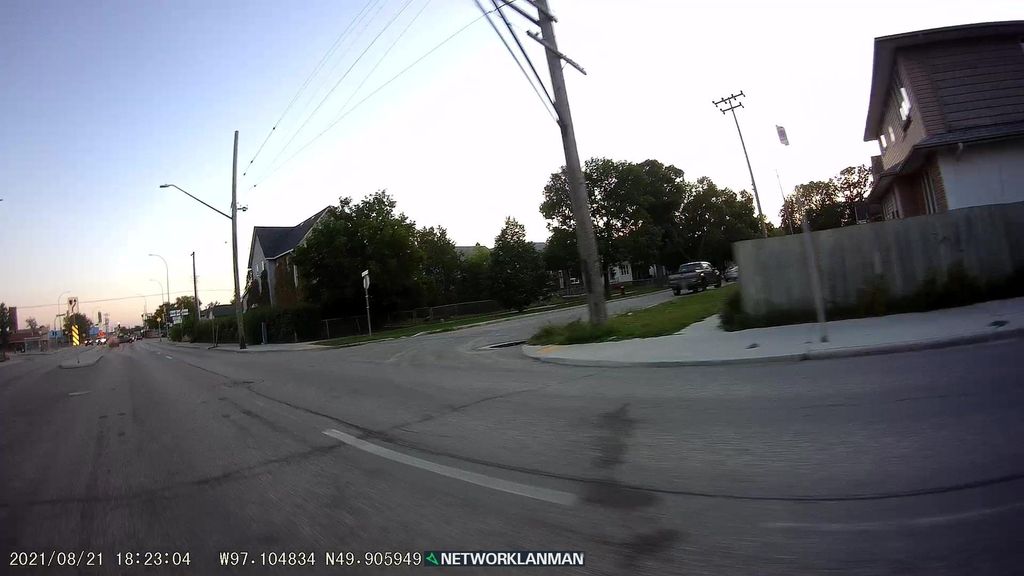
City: winnipeg